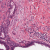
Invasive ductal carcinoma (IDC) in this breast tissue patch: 0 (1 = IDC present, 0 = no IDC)